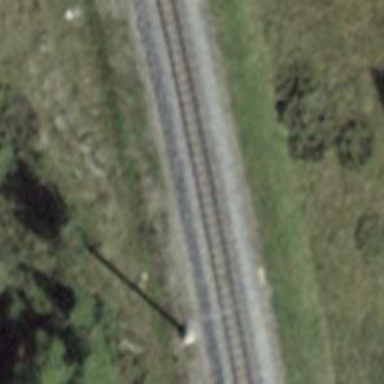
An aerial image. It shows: Narrow-gauge railway track with 1 electrified contact line.